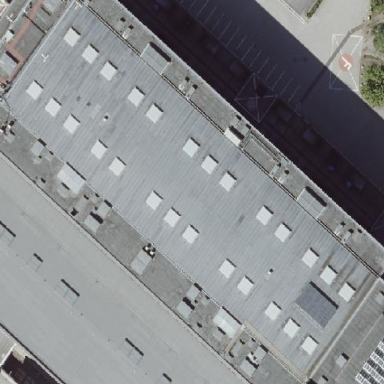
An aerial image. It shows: Section of the building dedicated to exhibitions - exhibition hall.